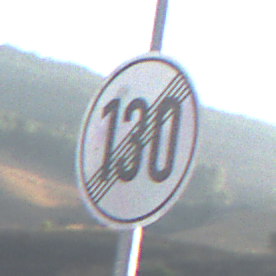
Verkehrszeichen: EndeGeschwindigkeit130
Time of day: SunriseSunset
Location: Outdoor (Nature)
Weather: Clear
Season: NotSpecified
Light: Natural